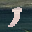
Label: 1